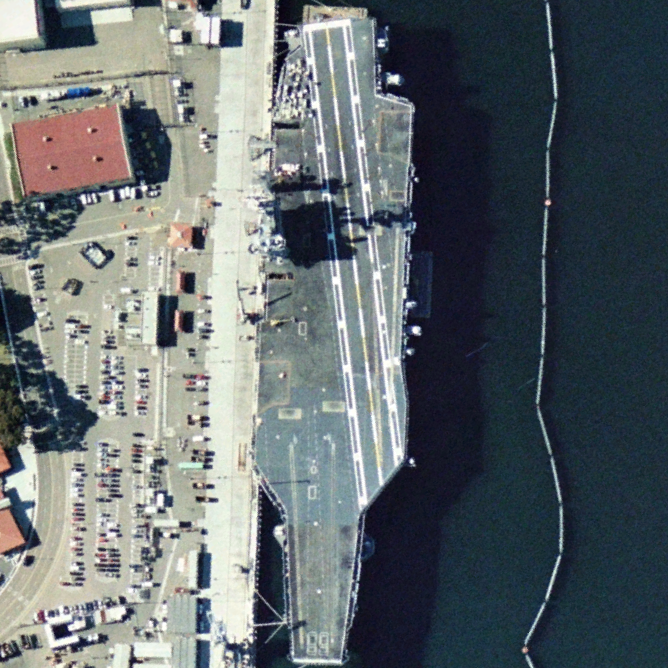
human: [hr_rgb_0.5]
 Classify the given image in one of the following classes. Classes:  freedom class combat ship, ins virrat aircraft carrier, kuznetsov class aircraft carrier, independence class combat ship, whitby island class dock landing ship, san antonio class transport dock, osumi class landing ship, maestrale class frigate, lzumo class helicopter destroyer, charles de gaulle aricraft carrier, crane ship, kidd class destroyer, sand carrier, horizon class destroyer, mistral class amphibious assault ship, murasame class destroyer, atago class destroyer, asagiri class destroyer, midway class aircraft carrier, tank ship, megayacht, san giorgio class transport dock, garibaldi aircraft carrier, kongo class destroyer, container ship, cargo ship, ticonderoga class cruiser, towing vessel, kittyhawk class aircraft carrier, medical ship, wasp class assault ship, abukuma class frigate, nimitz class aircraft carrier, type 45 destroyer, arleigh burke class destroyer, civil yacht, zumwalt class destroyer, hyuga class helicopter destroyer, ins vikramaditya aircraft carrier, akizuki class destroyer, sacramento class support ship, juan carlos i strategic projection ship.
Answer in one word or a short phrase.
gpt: Nimitz class aircraft carrier